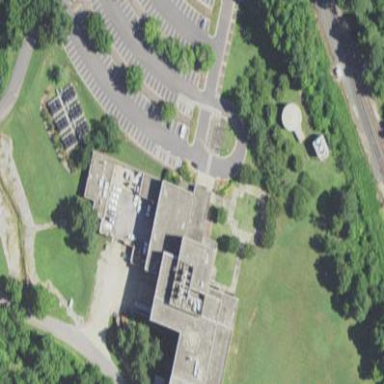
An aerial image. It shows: Government office building used for commercial purposes.